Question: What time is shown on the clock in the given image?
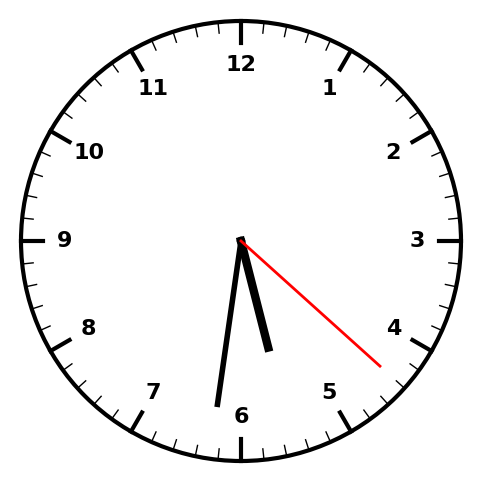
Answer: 05:31:22